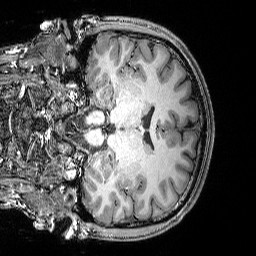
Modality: T1w
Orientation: coronal
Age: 25
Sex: male
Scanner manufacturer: siemens
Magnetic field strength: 3 T
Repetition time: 2.25 s
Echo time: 0.00418 s